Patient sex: M
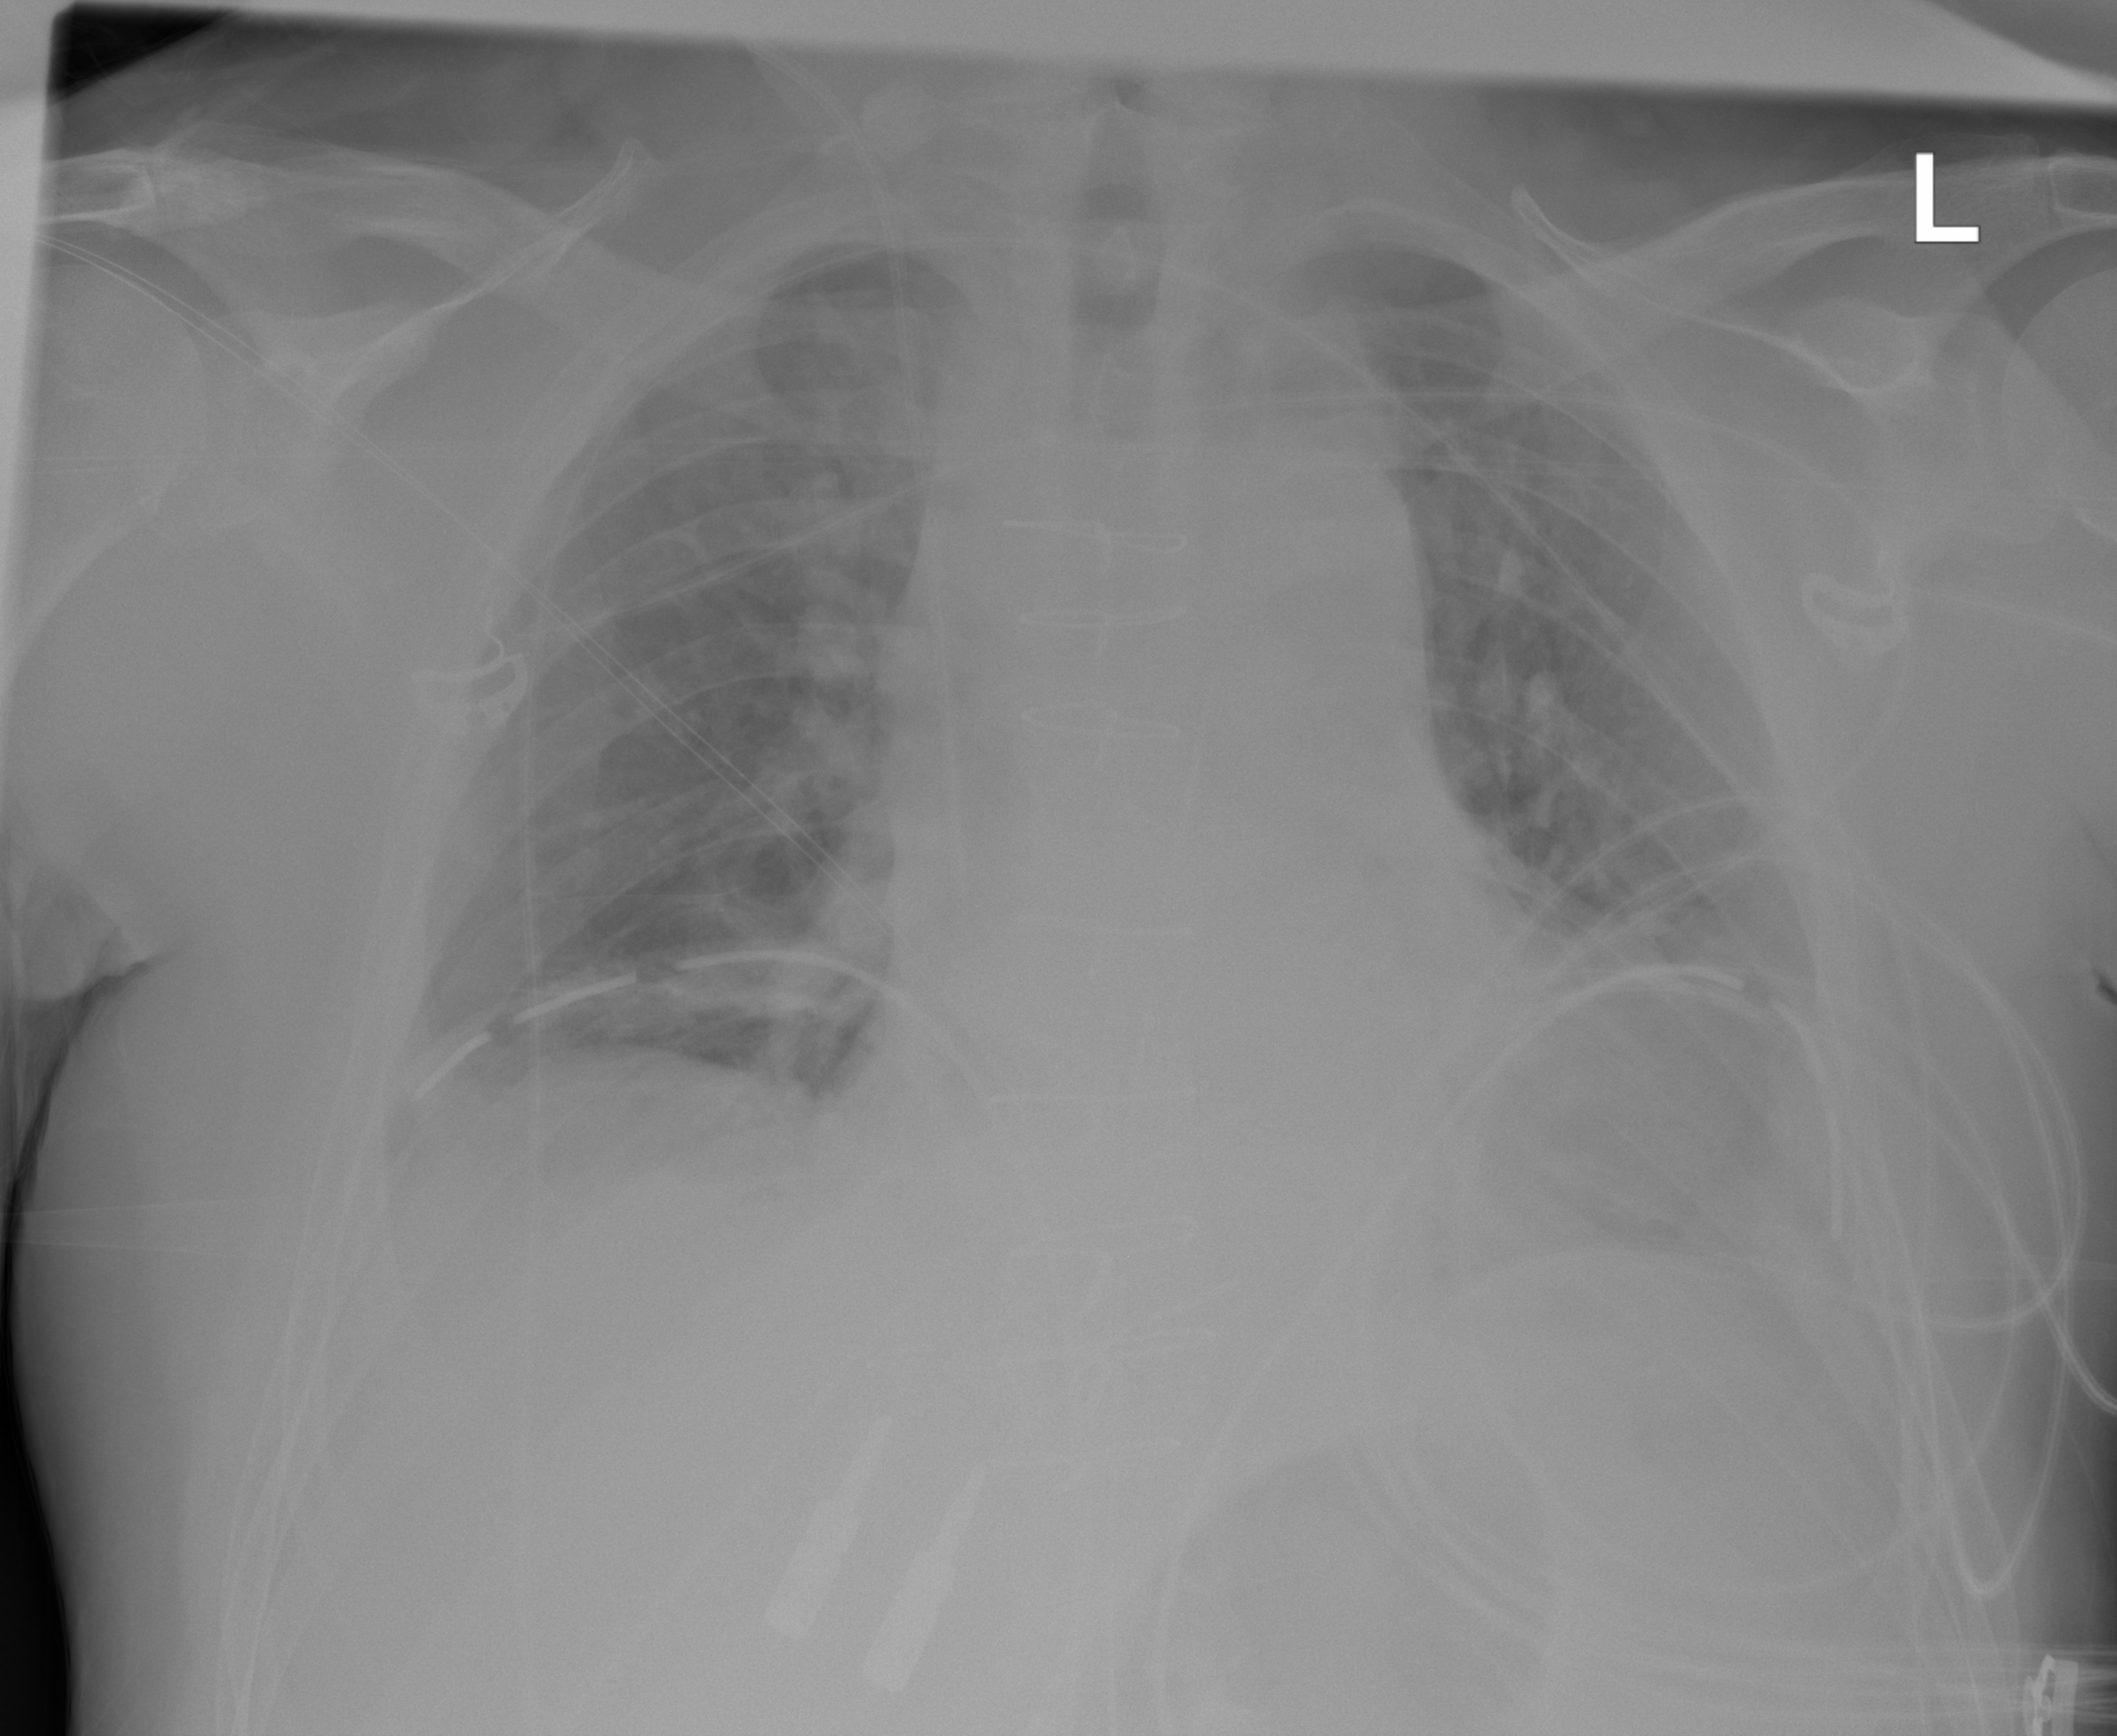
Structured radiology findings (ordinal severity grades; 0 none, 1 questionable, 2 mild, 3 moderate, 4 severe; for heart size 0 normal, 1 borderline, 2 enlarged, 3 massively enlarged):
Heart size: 0
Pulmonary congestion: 0
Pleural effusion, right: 2
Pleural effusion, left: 2
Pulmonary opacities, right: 0
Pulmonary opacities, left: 0
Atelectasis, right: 2
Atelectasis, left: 2